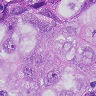
Metastatic tissue present: yes